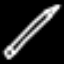
Label: pencil